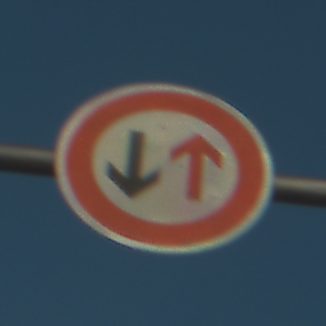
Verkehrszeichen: VorrangDesGegenverkehrs
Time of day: SunriseSunset
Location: Outdoor (RoadRail)
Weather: PartlyCloudy
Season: NotSpecified
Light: Natural